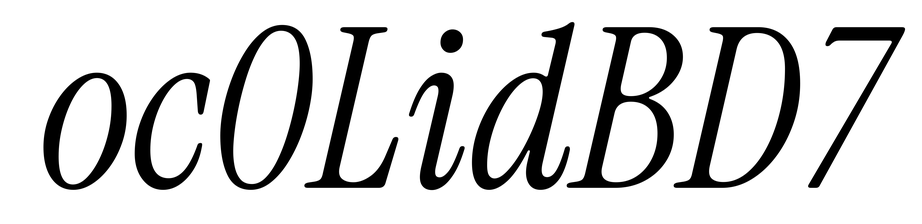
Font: InstrumentSerif-Italic